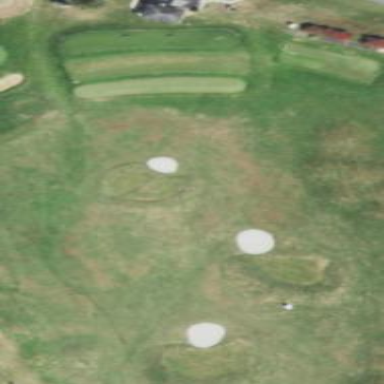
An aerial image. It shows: Grassy area used as driving range for golf.